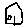
Label: house